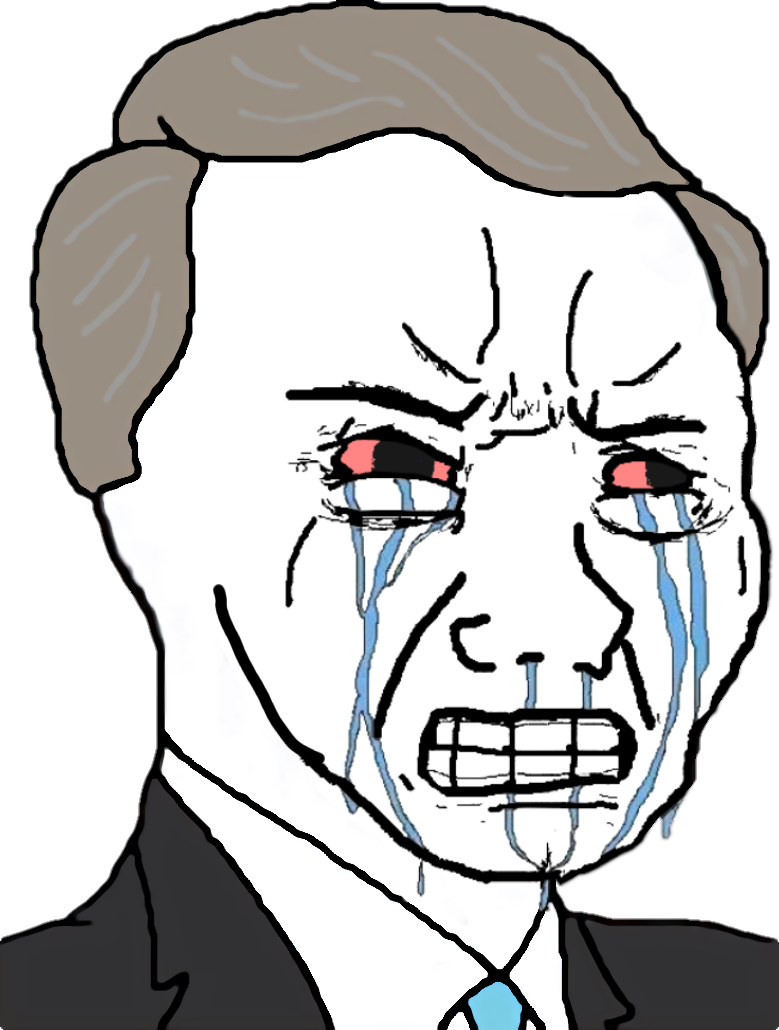
Label: 5_Crying_Wojak